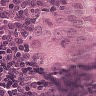
Metastatic tissue present: yes